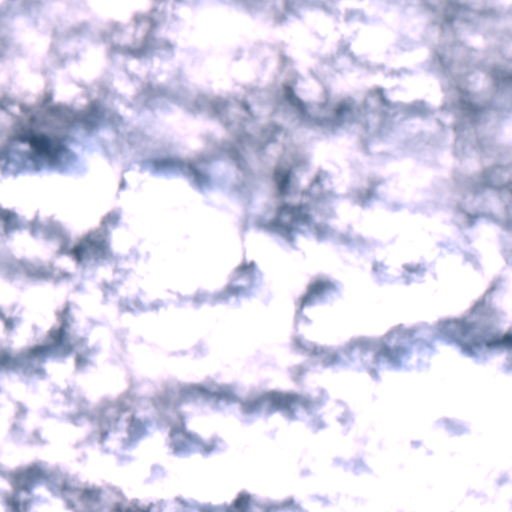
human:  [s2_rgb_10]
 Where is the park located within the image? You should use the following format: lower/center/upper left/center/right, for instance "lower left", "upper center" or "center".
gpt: The park is located in the lower center of the image.
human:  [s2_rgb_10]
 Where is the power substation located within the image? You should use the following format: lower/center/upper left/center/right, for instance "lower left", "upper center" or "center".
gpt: The power substation is located in the lower right of the image.
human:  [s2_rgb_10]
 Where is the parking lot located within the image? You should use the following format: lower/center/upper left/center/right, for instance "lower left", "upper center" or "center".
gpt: There is no parking lot in the image.